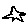
Label: star